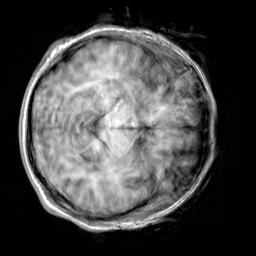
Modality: T1w
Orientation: axial
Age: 32
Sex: male
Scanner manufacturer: siemens
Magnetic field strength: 3 T
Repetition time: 2.3 s
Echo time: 0.00303 s